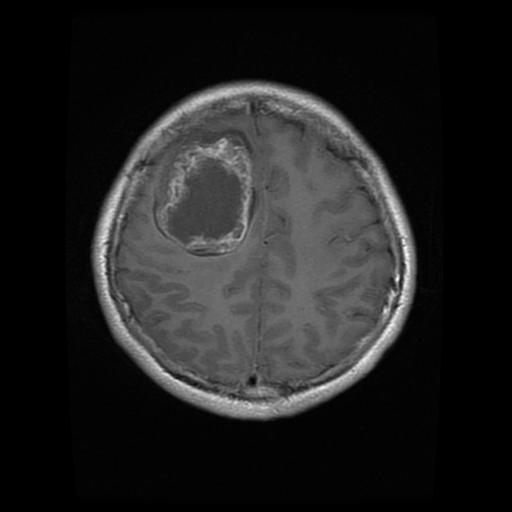
Label: glioma